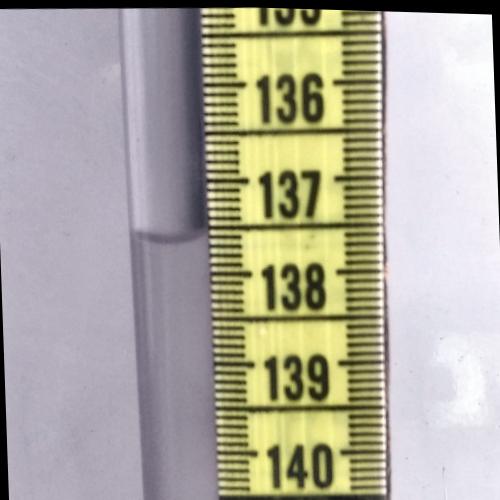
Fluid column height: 137.6 cm